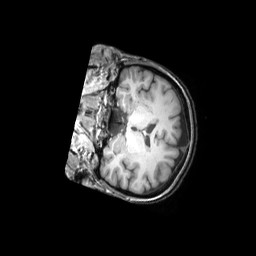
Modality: T1w
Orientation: coronal
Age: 55
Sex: female
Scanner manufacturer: philips
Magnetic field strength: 3 T
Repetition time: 0.009896 s
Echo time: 0.004605 s